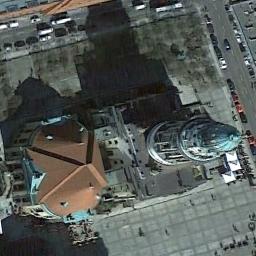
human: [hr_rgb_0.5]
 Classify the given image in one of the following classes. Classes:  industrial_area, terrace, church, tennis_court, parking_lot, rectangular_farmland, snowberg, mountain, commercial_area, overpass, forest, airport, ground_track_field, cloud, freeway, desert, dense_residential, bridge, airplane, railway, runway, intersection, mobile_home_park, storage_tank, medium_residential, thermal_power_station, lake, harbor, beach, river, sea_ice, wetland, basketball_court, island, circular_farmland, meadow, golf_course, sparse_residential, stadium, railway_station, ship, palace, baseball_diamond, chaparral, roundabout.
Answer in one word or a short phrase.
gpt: church